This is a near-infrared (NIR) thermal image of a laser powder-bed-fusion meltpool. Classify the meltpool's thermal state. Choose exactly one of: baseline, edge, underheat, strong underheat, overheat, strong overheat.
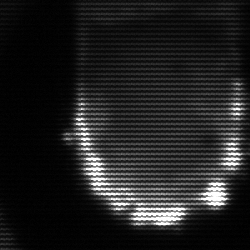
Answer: baseline